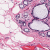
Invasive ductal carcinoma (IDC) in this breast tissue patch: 0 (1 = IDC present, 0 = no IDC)